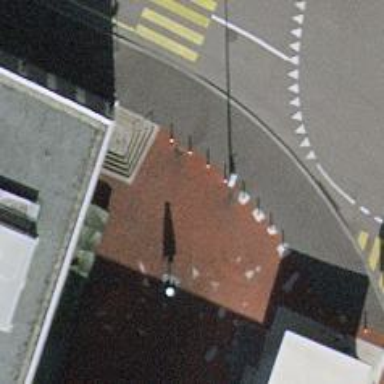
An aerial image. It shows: Bollard barrier.